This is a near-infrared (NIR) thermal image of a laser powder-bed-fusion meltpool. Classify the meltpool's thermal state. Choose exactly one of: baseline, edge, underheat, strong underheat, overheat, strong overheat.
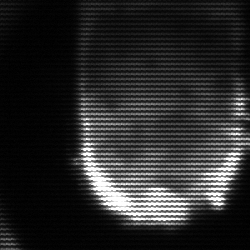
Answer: baseline